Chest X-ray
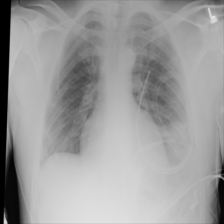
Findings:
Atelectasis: positive
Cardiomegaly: negative
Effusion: negative
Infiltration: negative
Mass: negative
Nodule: negative
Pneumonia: negative
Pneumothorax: negative
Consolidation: negative
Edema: negative
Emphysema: negative
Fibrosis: negative
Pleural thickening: negative
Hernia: negative